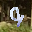
Label: 9